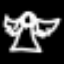
Label: angel